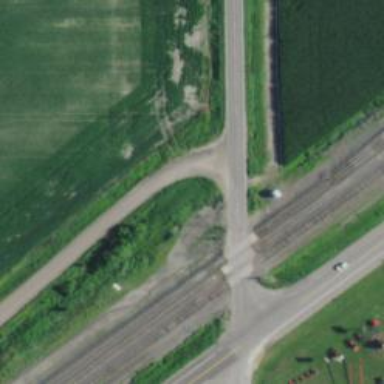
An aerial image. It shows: Railway level crossing.